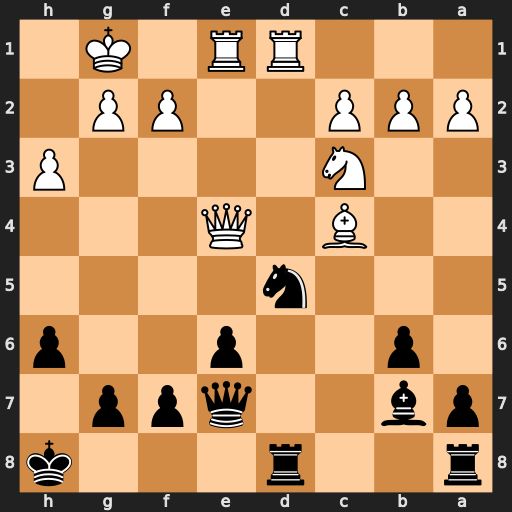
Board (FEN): r2r3k/pb2qpp1/1p2p2p/3n4/2B1Q3/2N4P/PPP2PP1/3RR1K1
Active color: b
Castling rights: -
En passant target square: -
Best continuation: Nxc3 Rxd8+ Rxd8